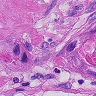
Metastatic tissue present: yes